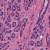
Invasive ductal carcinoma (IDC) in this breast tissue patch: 1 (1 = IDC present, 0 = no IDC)